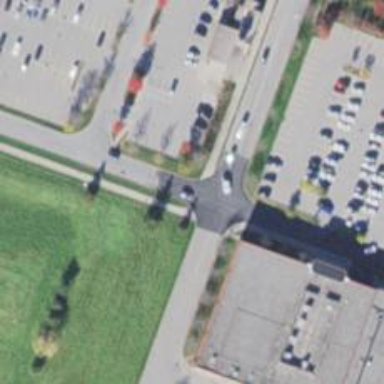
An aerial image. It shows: Pedestrian crossing with zebra markings on the footway.